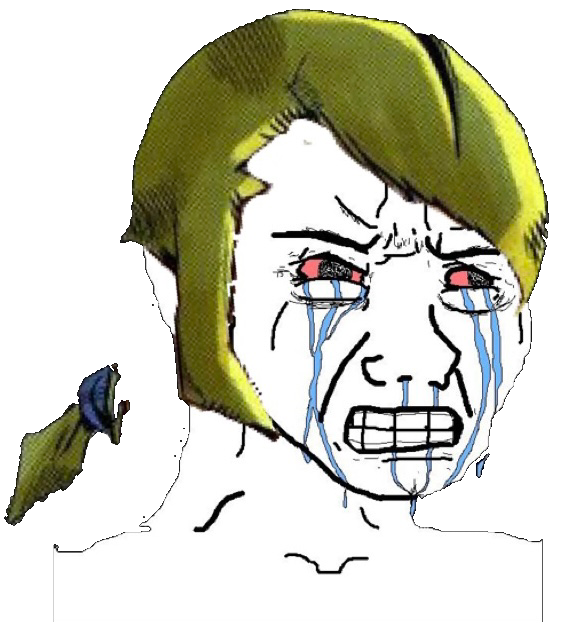
Label: 5_Crying_Wojak